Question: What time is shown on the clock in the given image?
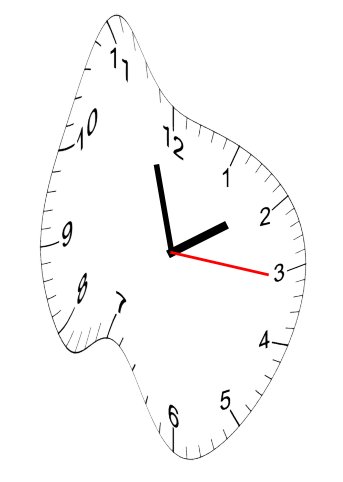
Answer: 01:57:16